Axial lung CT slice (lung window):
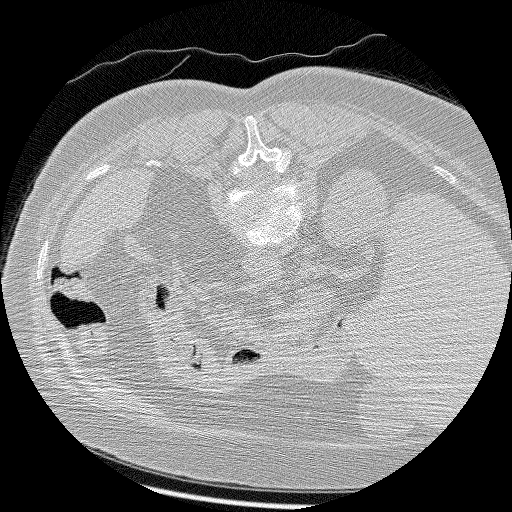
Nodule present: no